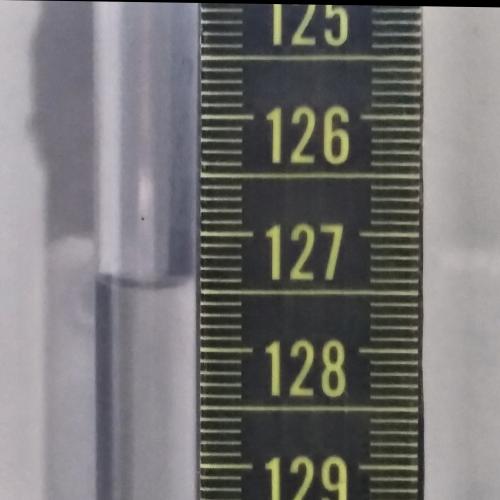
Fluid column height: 127.4 cm